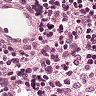
Metastatic tissue present: no